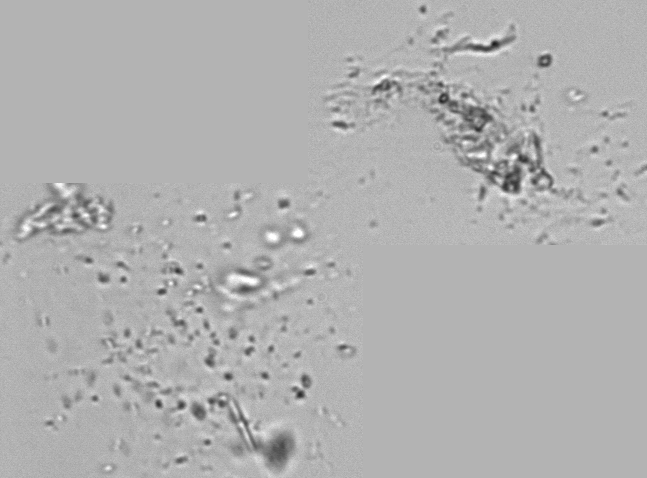
Label: Phaeocystis